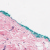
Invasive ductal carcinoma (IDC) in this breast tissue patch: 0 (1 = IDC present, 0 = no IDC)